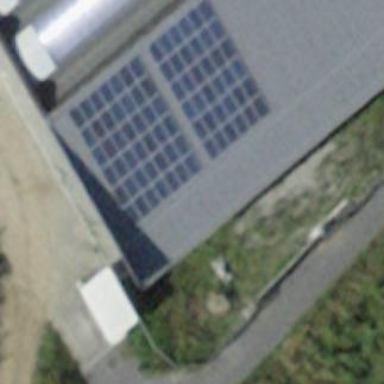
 consisting of solar photovoltaic panels."